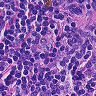
Metastatic tissue present: no